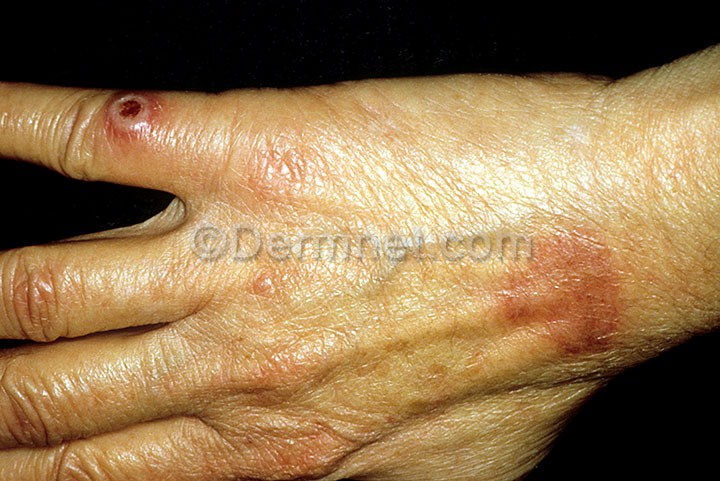
Disease: Systemic Disease